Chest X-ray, PA view. Patient: 61 years old, sex F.
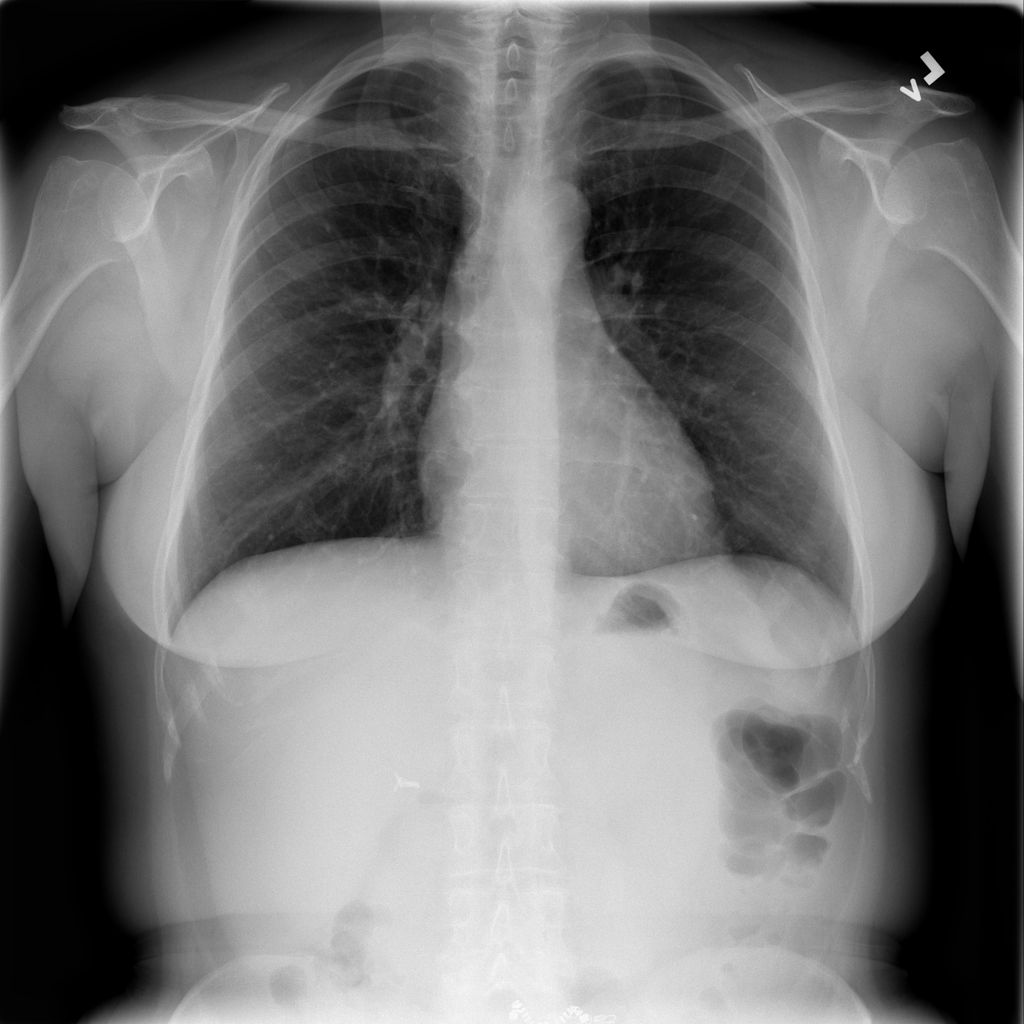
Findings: No Finding